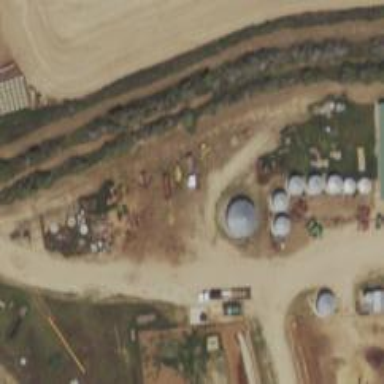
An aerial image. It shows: Silo.